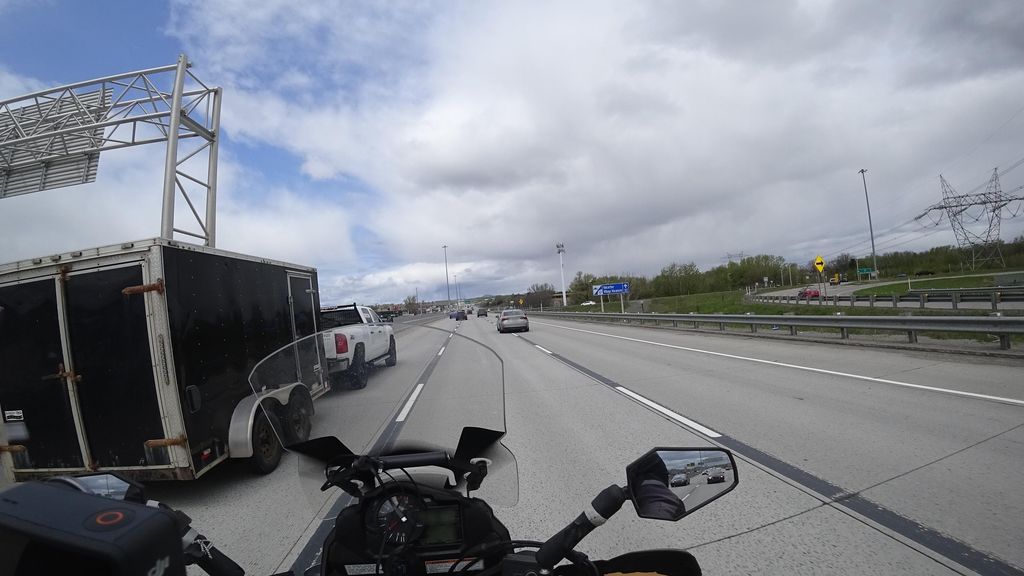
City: quebec_city